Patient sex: F
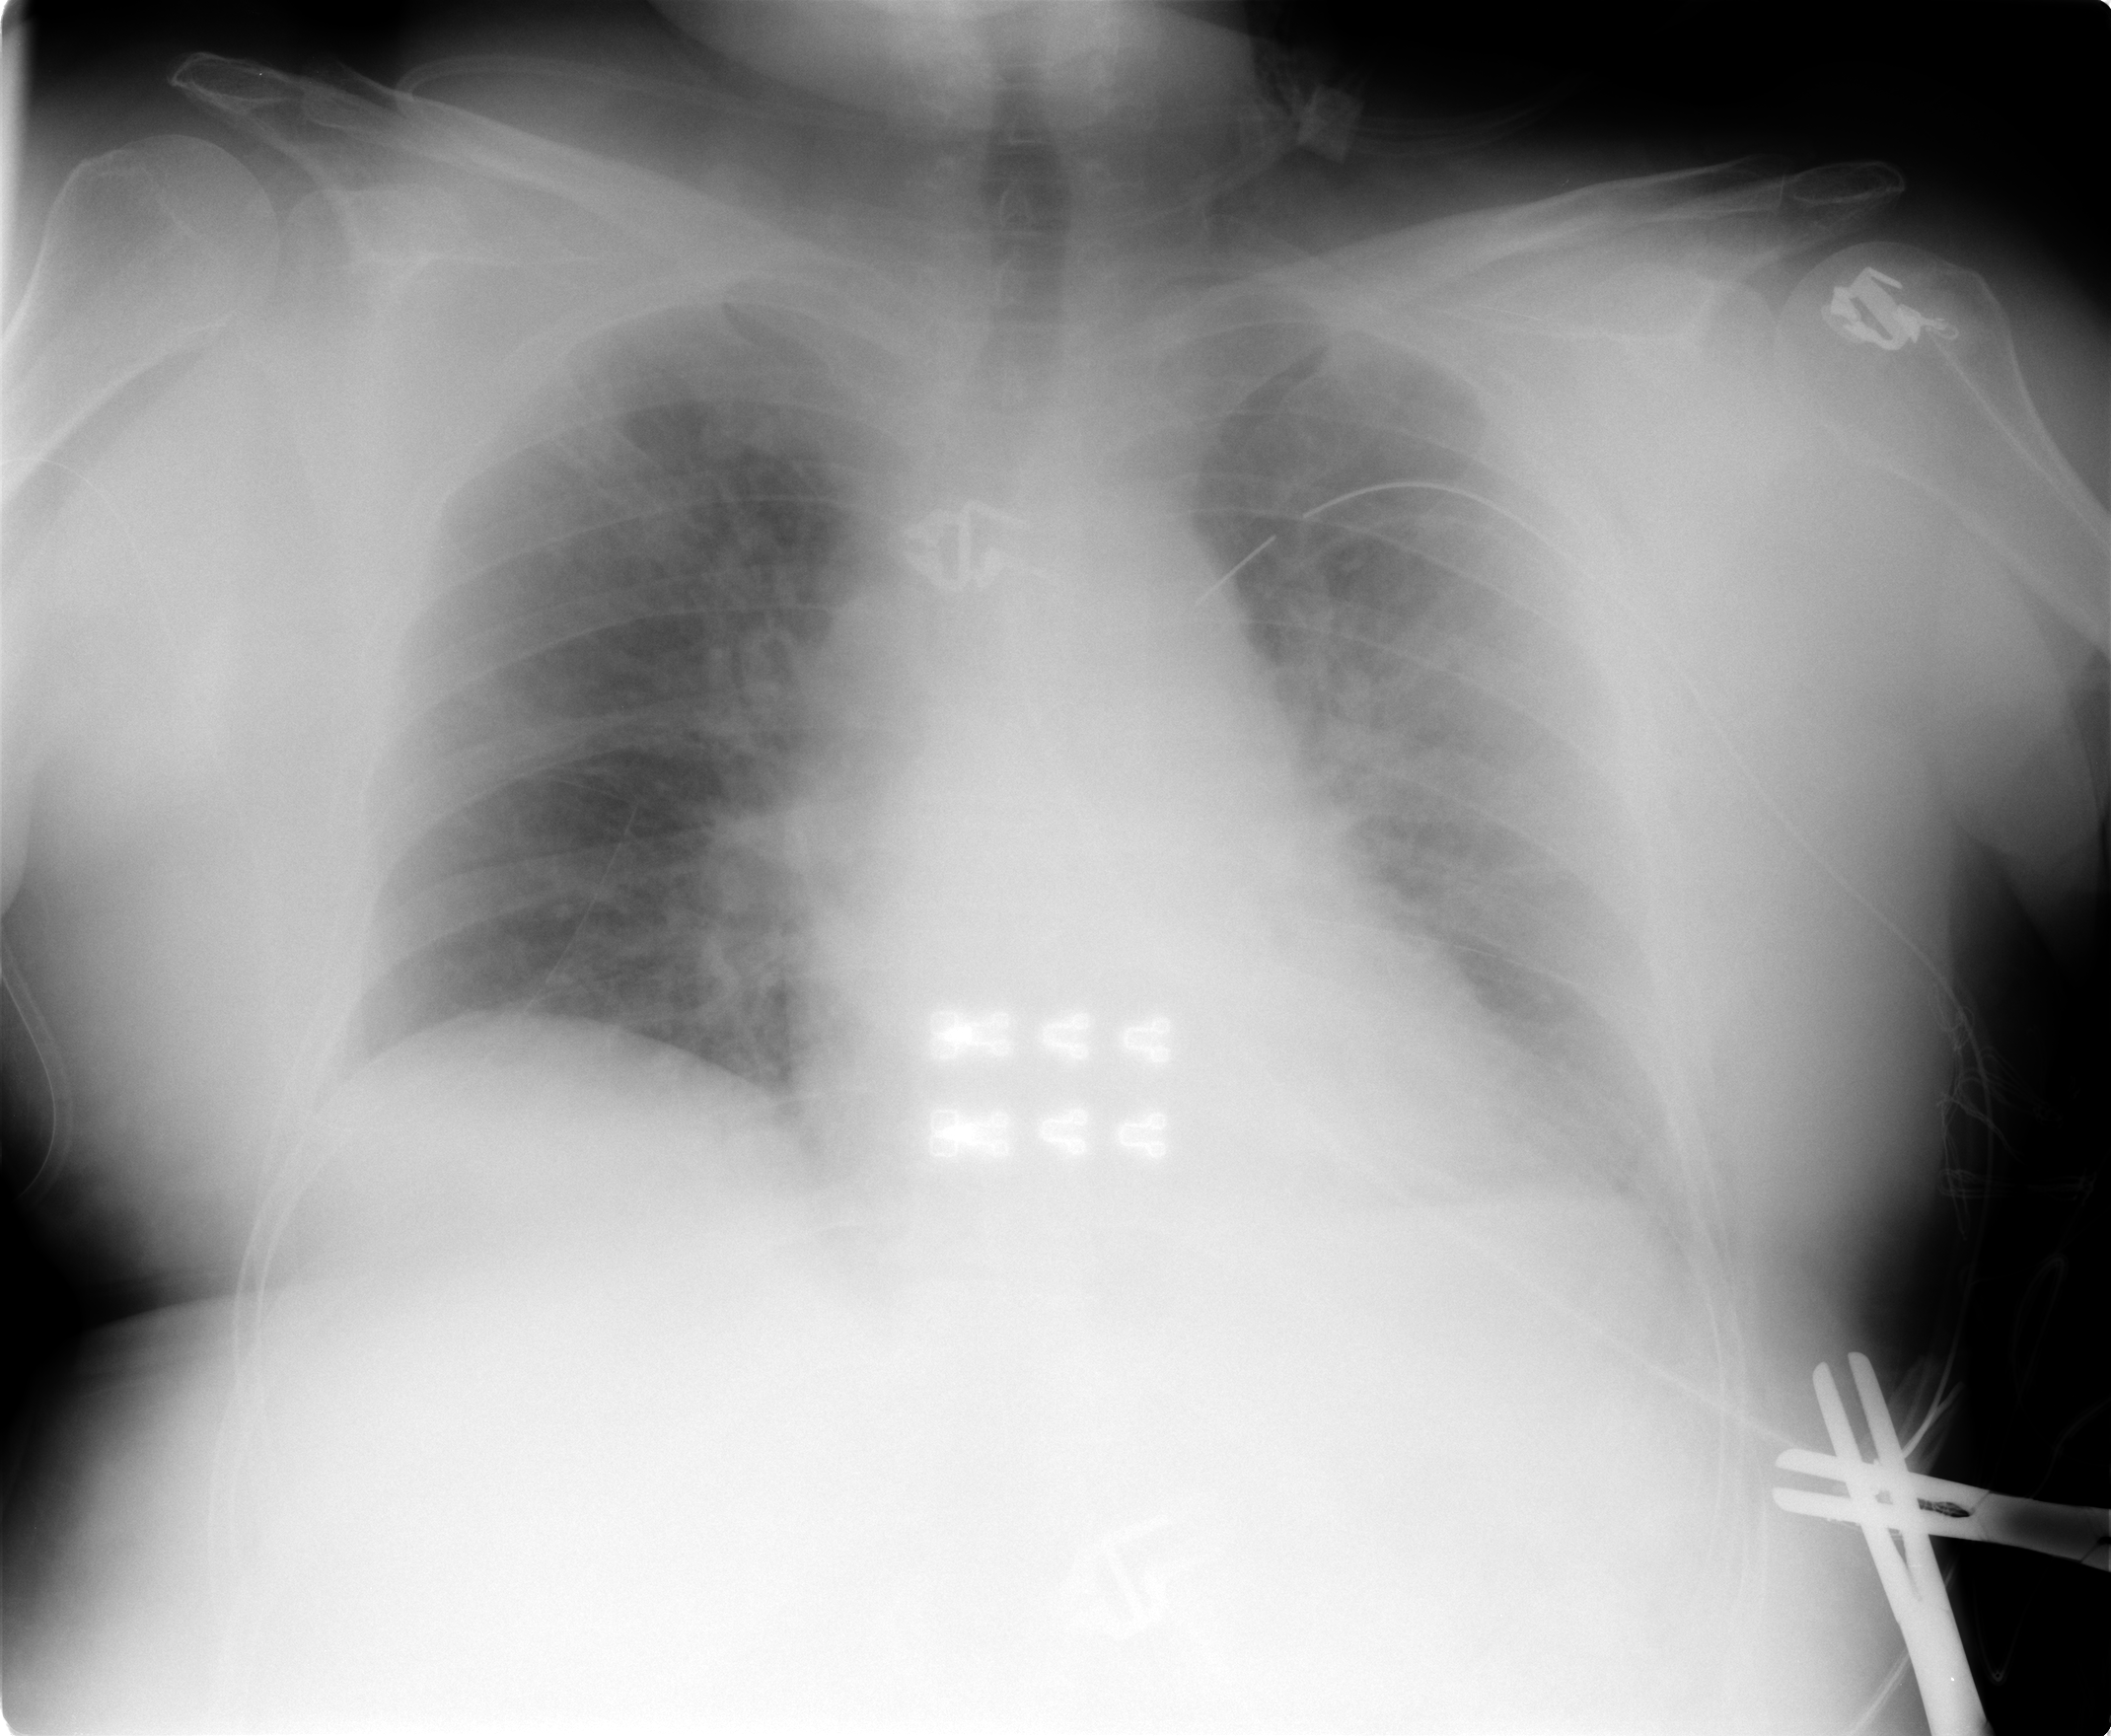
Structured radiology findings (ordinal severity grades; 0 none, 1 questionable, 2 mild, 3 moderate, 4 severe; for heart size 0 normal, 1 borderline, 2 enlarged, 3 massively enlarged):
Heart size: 2
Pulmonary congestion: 3
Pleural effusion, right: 0
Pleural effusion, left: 0
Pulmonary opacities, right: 2
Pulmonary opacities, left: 2
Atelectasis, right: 0
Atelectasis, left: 2